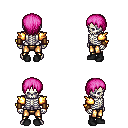
a pixel art fantasy rpg character, male body template, skeleton, gold arm armor, gold greaves, pink plain hairstyle, leather bracers, black shoes, four views (front, back, left, right), 2x2 character sprite sheet, small pixel art, hard edges, no anti-aliasing